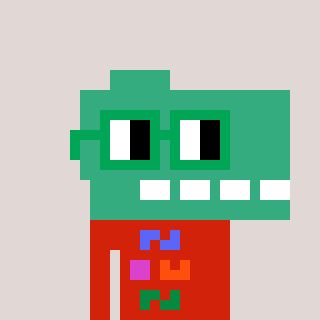
a pixel art character with square green glasses, a dino-shaped head and a red-colored body on a warm background